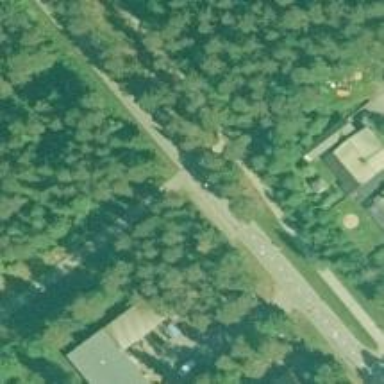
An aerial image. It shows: Cycleway.